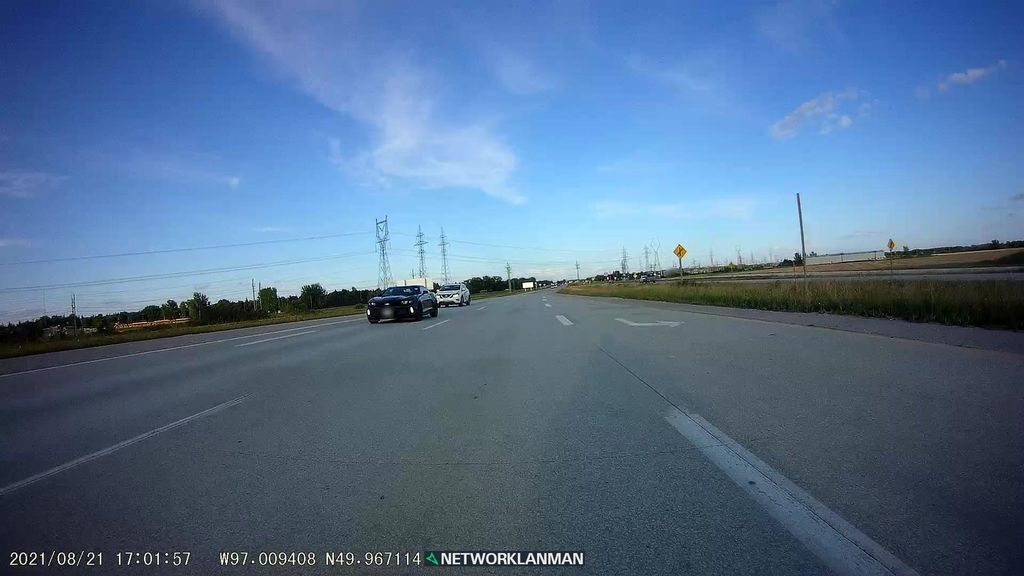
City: winnipeg